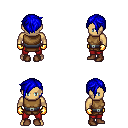
a pixel art fantasy rpg character, male body template, human, tanned skin, leather chest armor, red pants, blue pixie cut hairstyle, gold gloves, brown shoes, four views (front, back, left, right), 2x2 character sprite sheet, small pixel art, hard edges, no anti-aliasing